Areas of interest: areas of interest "Shopping Mall"
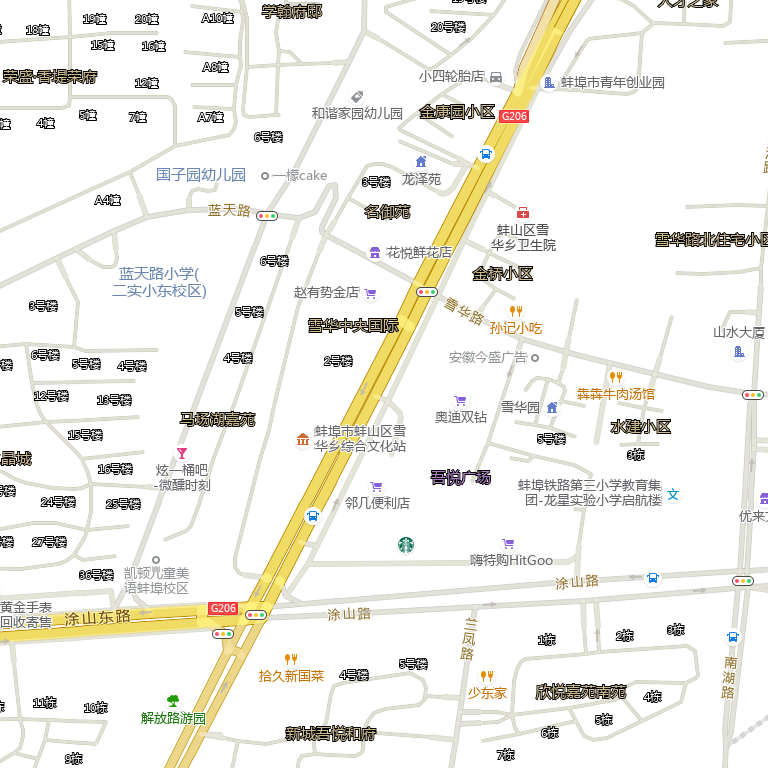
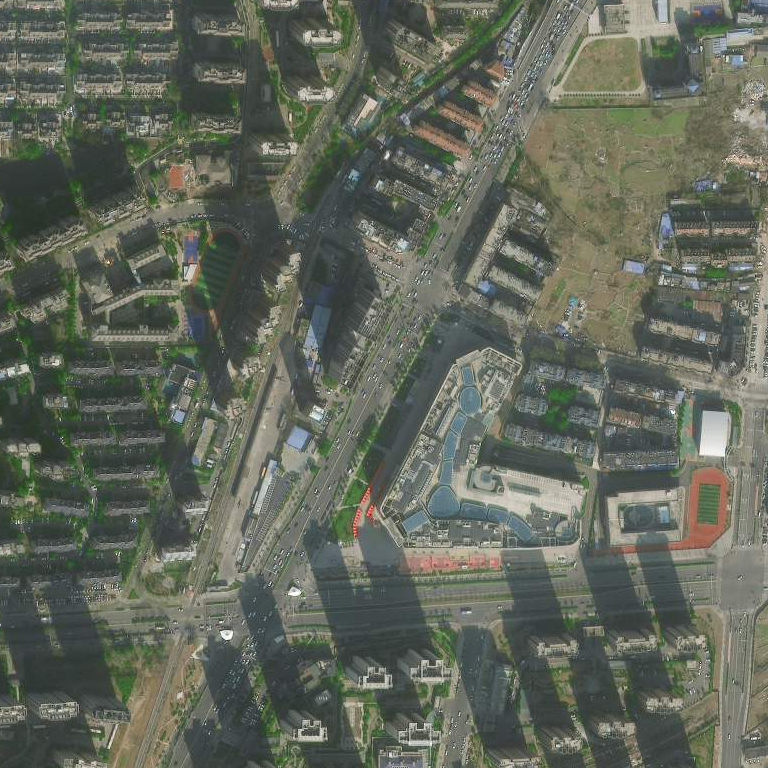